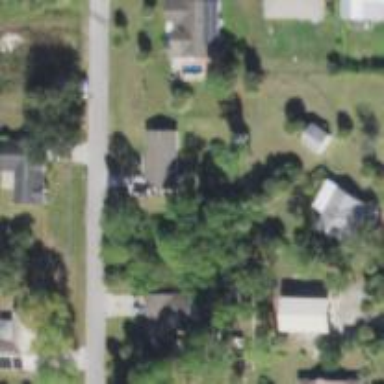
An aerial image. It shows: Driveway.